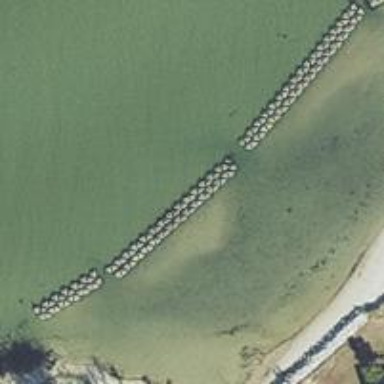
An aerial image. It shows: Breakwater structure.